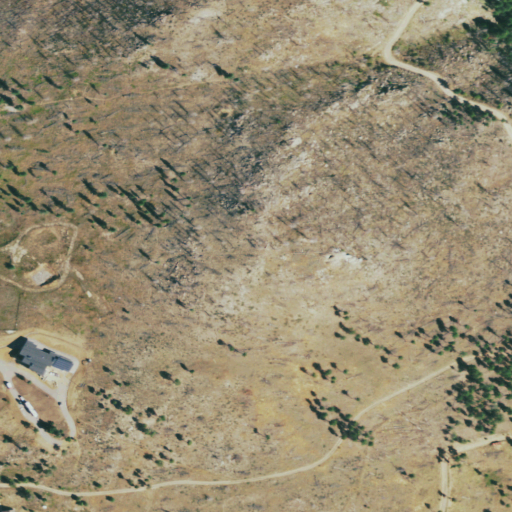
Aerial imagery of mountain in Colorado named Logan Hill containing shrub, grassland, open development, and evergreen forest